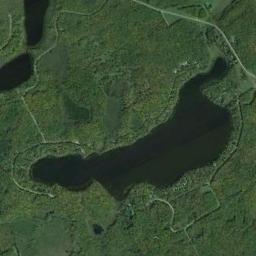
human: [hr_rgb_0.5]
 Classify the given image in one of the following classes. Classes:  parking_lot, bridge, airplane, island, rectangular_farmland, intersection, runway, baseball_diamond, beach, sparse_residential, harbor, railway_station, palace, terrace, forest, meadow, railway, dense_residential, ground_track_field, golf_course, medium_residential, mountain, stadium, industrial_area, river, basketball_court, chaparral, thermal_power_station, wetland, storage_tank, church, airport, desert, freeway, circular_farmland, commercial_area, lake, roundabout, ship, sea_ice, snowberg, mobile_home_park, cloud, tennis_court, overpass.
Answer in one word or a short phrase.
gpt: lake